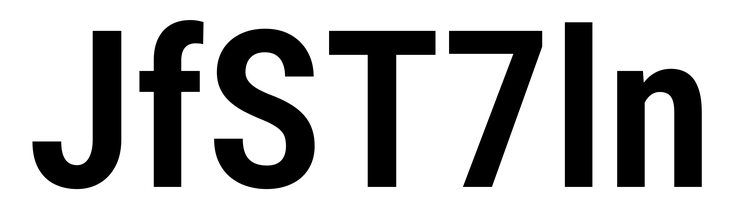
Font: Roboto_Condensed_SemiBold